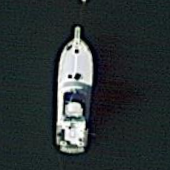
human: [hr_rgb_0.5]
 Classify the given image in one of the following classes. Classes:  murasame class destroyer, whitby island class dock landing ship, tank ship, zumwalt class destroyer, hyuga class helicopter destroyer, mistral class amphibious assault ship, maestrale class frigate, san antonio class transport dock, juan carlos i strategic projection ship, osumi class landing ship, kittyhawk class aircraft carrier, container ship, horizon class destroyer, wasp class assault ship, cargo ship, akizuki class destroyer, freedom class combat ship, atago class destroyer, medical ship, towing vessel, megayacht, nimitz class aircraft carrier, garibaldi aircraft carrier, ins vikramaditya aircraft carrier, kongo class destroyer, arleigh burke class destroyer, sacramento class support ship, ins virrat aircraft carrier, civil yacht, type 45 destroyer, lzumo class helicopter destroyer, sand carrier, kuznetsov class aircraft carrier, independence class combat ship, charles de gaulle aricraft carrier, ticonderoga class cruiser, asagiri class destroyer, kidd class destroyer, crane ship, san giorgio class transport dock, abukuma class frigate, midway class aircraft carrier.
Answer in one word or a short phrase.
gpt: Civil yacht